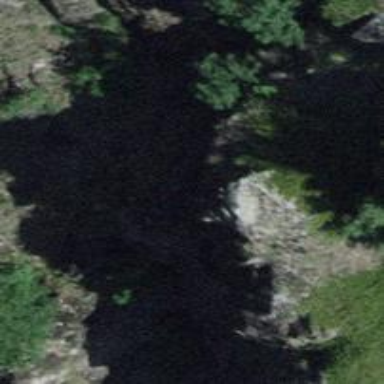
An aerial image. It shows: Crag suitable for climbing located at the edge of cliff.